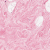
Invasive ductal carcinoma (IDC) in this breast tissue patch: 0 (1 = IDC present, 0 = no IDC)